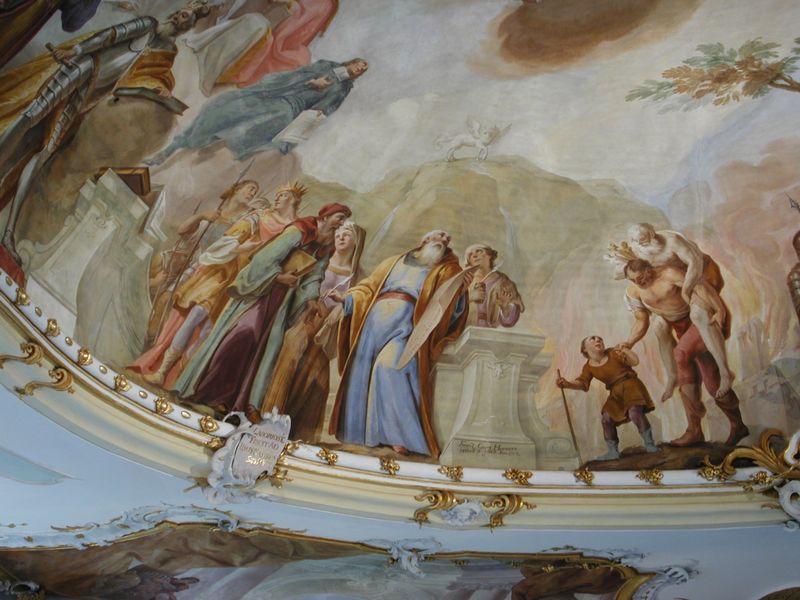
Titel: Deckenbilder in der Bibliothek von Bad Schussenried
Künstler: Franz Georg Hermann
Standort: Bad Schussenried, St. Magnus und Maria (EU - D - BW)
Schlagwörter: baum, berg, blau, felsen, gemälde, himmel, mann, bäume, frauen, menschen, männer, rücken, weiss, rot, alt, bart, bibel, mensch, sockel, tragen, ast, kirche, figur, gold, decke, kind, blatt, krone, schulter, wasserfall, pferd, rund, engel, italien, venedig, alter mann, stab, berge, gebirge, klein, kuppel, könig, detail, dichter, inschrift, wandmalerei, stuck, greis, moses, zweig, ritter, rüstung, wappen, böau, florenz, könige, löwe, deckengemälde, fresko, zwerg, hirten, troja, bologna, freske, deckenfresko, aeneas, geflügeltes pferd, inder, parnass, wasserfälle, troia, luppel, anchise, anchises, aneas